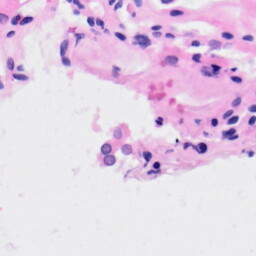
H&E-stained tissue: Kidney